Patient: sex M, age 45
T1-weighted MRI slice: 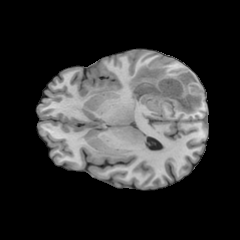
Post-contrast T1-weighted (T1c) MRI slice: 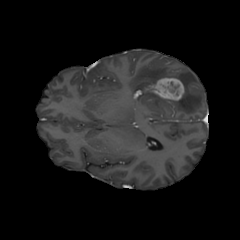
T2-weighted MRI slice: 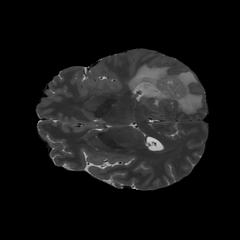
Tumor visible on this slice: yes
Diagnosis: Glioblastoma, IDH-wildtype
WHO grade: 4